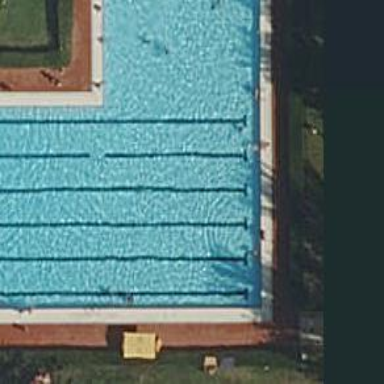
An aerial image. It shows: Outdoor swimming pool located in leisure land.